Question: Is it possible to copy a selected option from the first dropdown to another using Jquery and disallowing the user from copying the SAME option ?

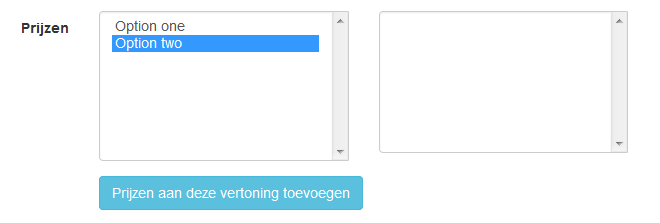
Answer: HTML Markup
'''
<select id="one" multiple="multiple">
<option>one</option>
<option>two</option>
<option>three</option>
</select>
<select id="two" multiple="multiple">
</select>
'''
Jquery
'''
$('#one option').click(function() {
$(this).clone().appendTo("#two");
});
'''
<URL>